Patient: sex M, age 60
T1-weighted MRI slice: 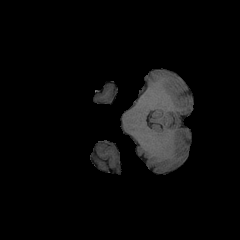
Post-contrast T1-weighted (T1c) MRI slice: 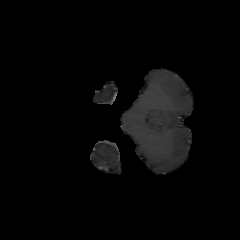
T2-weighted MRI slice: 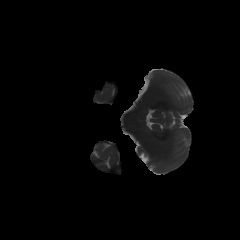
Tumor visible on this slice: no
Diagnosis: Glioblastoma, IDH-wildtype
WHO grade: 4